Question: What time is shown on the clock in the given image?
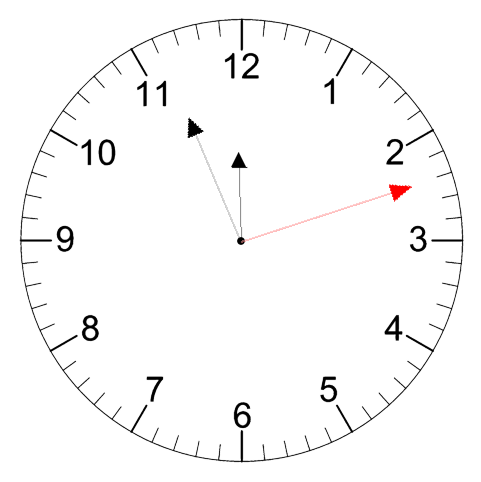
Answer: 11:56:12